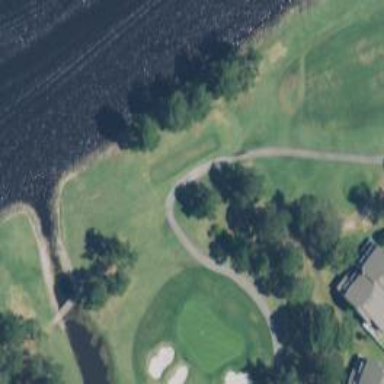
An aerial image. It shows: Golf cartpath that is also road path.